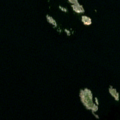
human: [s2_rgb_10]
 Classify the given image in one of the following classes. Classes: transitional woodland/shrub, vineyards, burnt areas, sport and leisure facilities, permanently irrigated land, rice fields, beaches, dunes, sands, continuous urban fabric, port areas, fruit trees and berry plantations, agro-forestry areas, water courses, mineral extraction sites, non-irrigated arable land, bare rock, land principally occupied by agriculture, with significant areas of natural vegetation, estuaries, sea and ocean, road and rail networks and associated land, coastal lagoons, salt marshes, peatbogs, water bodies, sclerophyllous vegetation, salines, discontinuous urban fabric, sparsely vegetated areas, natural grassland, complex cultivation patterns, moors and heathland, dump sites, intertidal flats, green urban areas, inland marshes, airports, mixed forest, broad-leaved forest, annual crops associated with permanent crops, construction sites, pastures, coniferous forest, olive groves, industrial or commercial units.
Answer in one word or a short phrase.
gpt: sea and ocean